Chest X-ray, AP view. Patient: 76 years old, sex M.
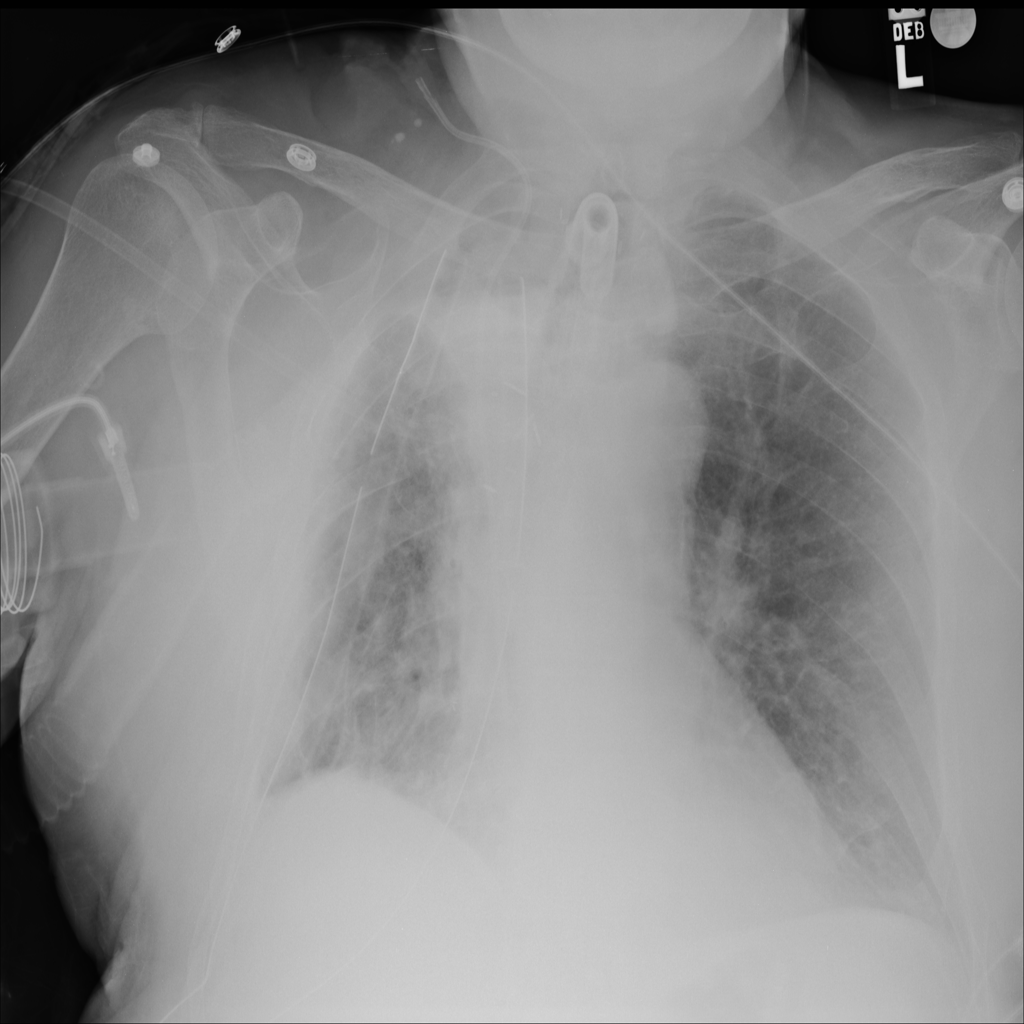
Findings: Effusion